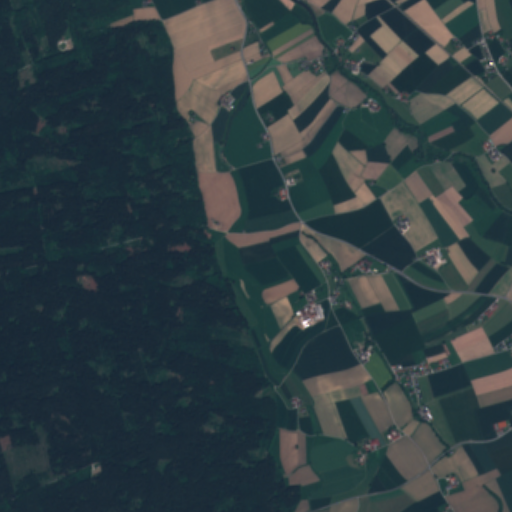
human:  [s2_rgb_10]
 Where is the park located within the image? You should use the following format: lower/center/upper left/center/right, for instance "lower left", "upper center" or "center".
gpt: The park is located in the lower right of the image.
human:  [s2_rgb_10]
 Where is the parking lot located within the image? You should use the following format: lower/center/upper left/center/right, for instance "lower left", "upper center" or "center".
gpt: The parking lot is located in the lower right of the image.
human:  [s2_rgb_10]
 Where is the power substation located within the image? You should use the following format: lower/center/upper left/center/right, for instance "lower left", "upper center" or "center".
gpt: The power substation is located in the center right of the image.
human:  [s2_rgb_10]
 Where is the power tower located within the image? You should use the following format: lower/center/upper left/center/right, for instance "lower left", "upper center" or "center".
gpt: The power tower is located in the right of the image.
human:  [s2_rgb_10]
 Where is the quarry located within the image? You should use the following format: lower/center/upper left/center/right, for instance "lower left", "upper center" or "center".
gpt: The quarry is located in the upper left of the image.
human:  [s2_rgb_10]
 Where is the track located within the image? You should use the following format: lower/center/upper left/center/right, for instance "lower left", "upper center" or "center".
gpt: The track is located in the center right of the image.
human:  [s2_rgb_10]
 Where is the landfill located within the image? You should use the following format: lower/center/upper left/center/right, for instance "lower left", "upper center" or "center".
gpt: There is no landfill in the image.